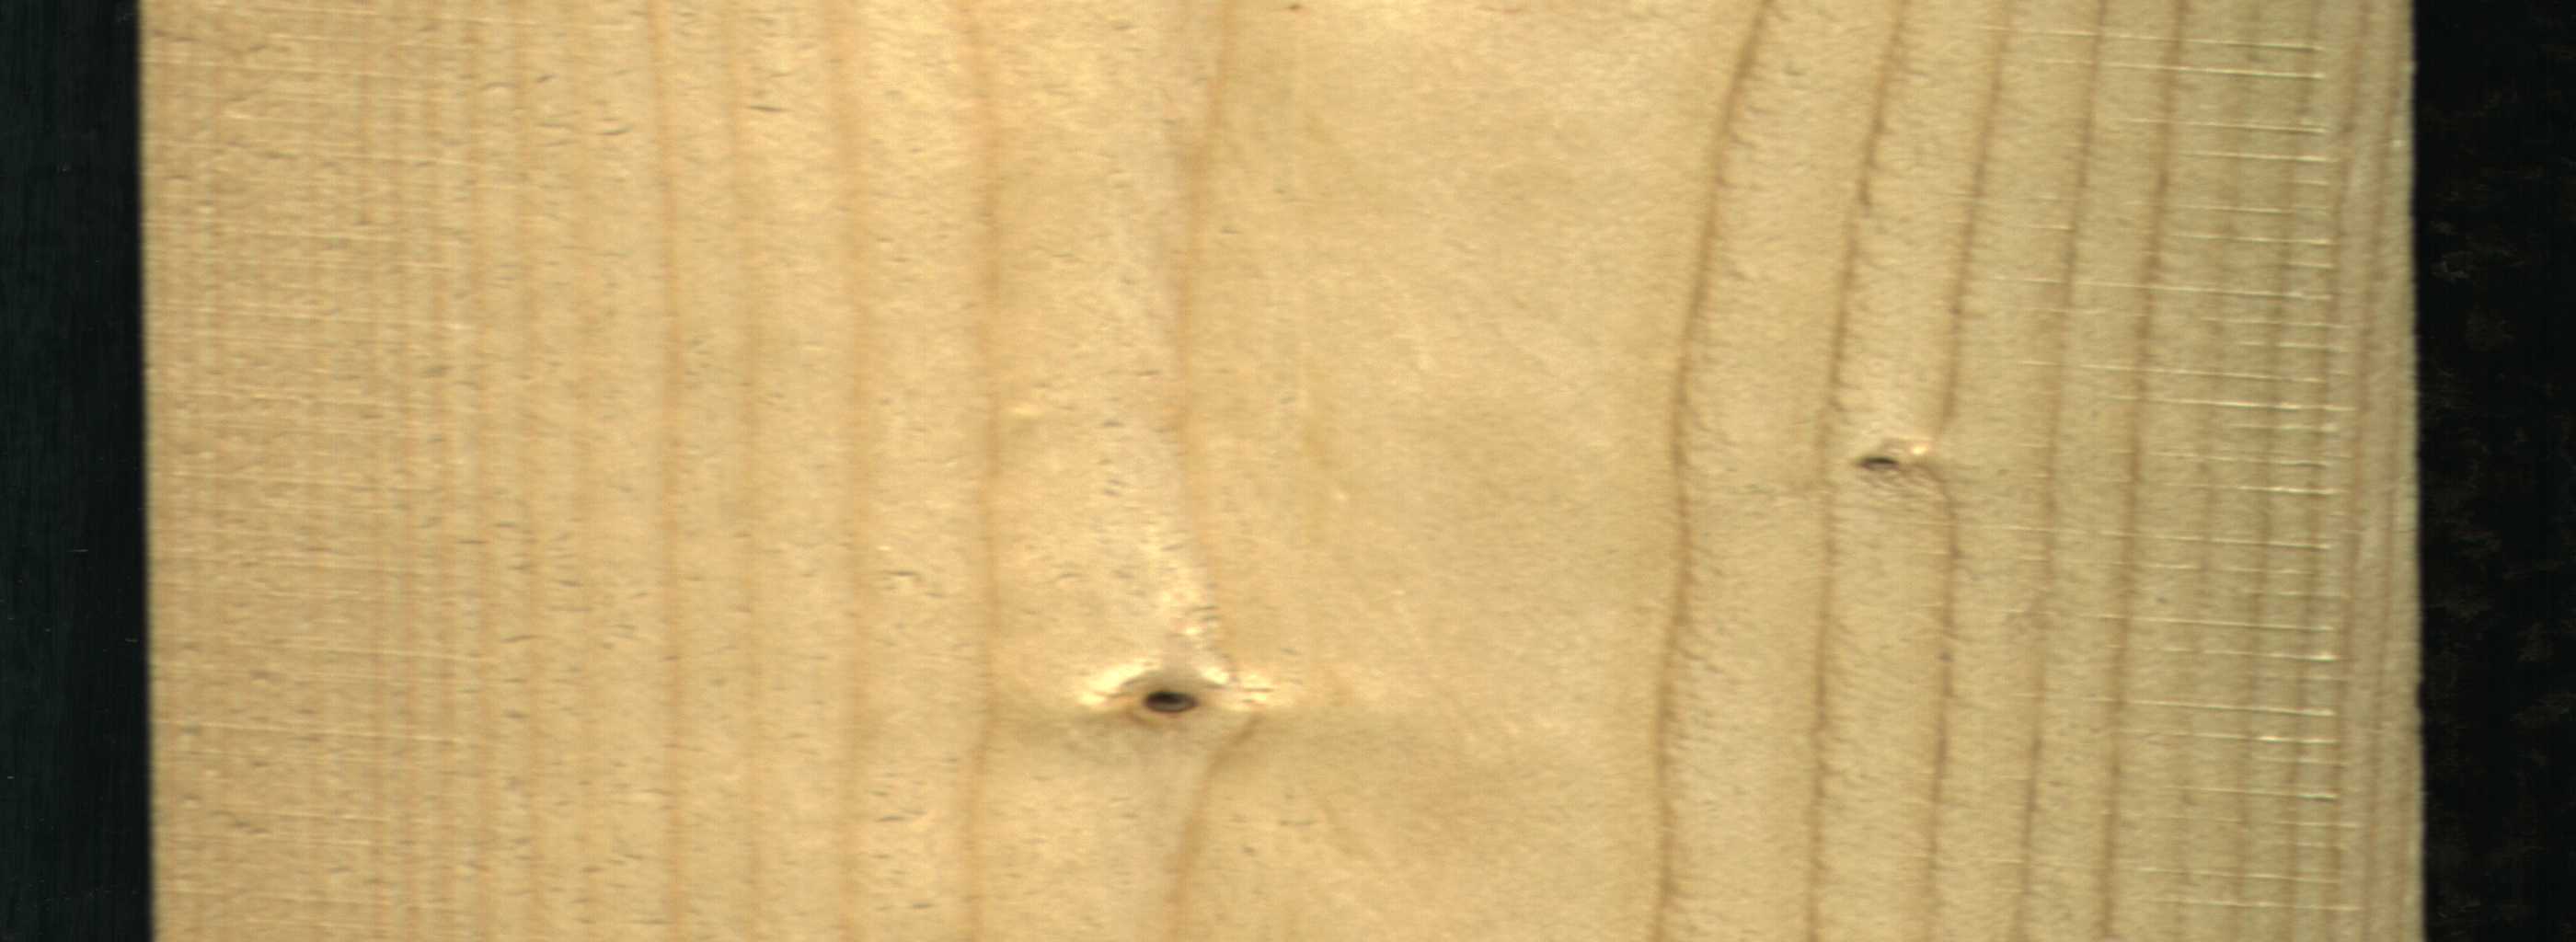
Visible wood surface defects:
Live_Knot
Live_Knot